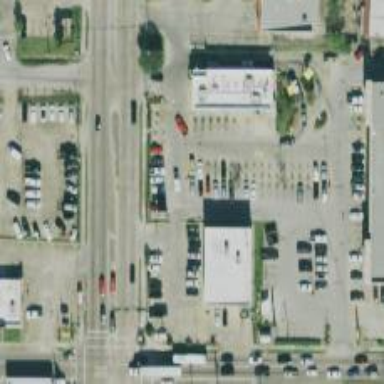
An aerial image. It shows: Parking space is available.